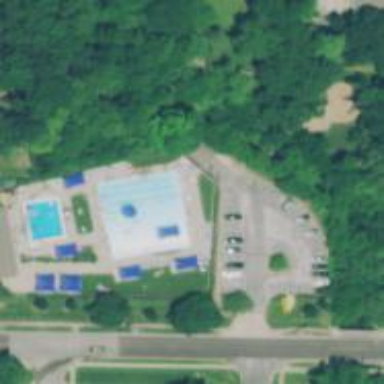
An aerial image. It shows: Swimming sport.